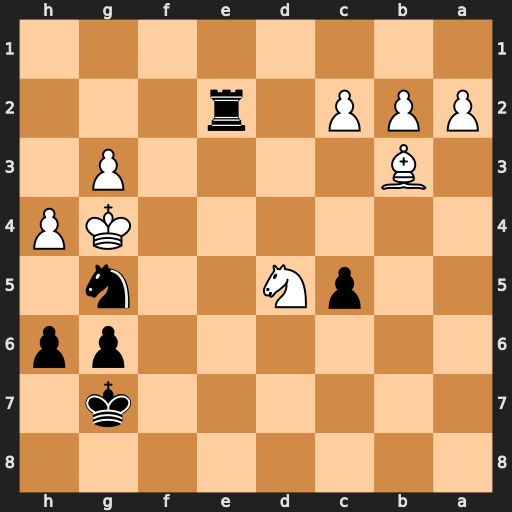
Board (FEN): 8/6k1/6pp/2pN2n1/6KP/1B4P1/PPP1r3/8
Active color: b
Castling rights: -
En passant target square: -
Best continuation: Re4+ Nf4 h5+ Kxg5 Re5#